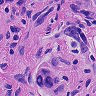
Metastatic tissue present: yes